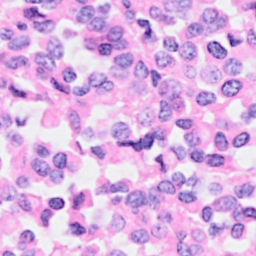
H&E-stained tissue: Breast